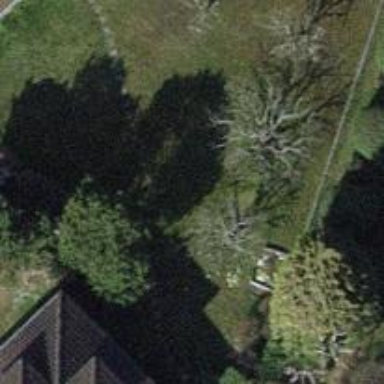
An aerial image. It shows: Deciduous broadleaved tree in garden.